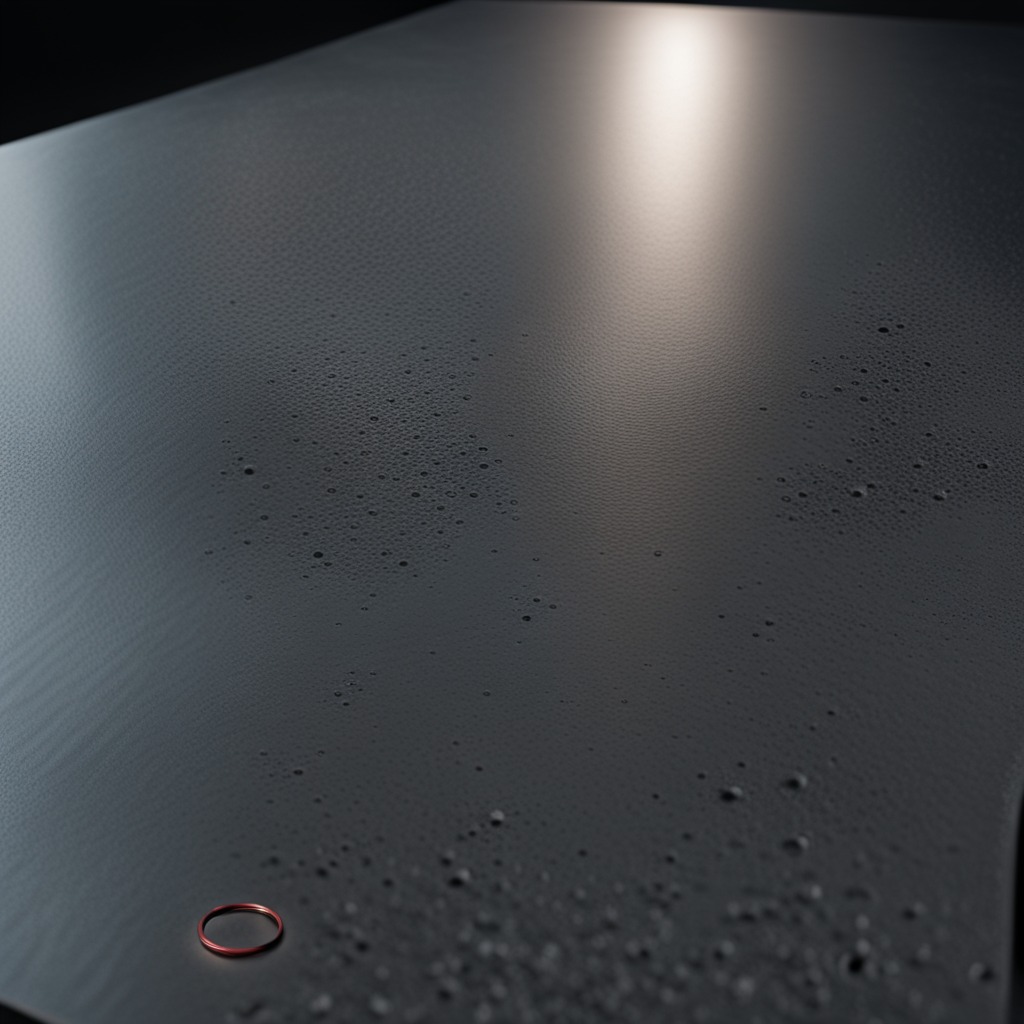
A rubber O-ring is lying on the granite table.